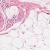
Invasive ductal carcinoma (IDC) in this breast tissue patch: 0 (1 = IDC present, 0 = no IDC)